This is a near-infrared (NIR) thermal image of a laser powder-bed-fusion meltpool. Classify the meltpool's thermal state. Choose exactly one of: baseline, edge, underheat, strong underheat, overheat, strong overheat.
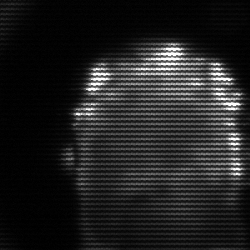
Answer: baseline